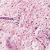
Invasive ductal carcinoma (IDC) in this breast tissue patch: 0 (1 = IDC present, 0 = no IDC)